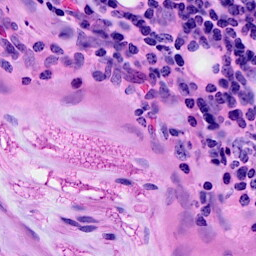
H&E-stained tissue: Breast